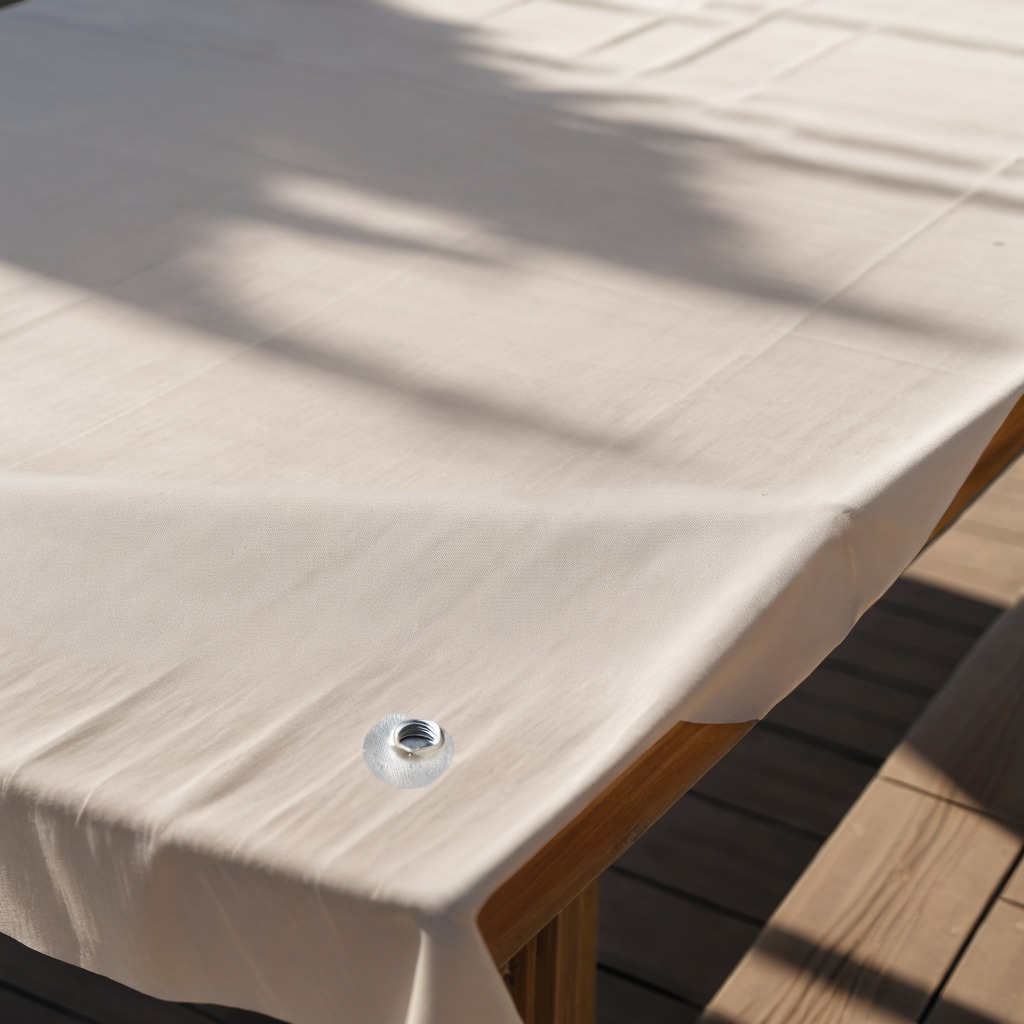
A metal nut lies on a wooden table in an outdoor workshop during daytime bright natural light soft shadows worn but beneath the cloth.